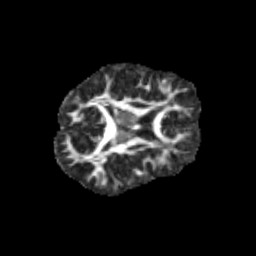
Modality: FA
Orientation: axial
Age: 12
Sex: male
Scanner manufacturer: siemens
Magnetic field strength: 3 T
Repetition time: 3.8 s
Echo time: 0.07 s